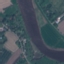
Land use / land cover class: River